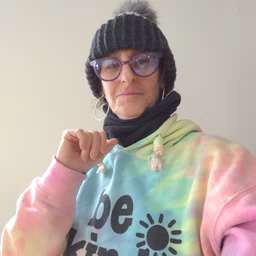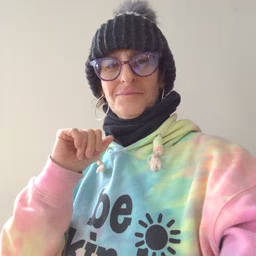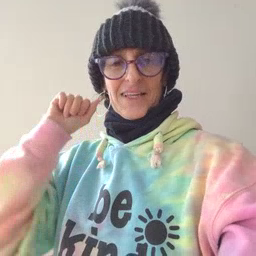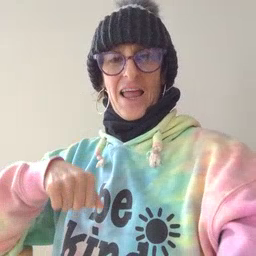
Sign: can